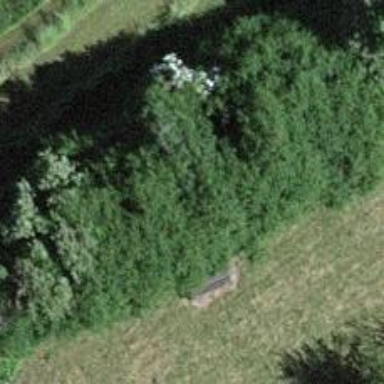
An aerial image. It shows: Single tag "natural: tree."